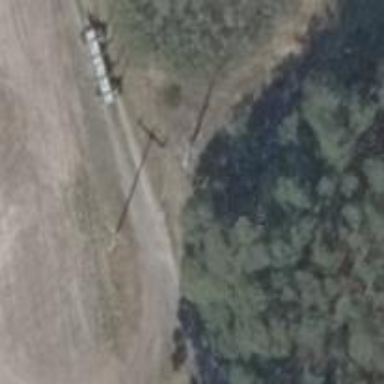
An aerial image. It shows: Power pole.